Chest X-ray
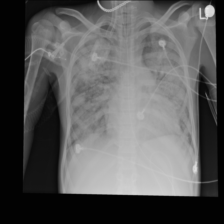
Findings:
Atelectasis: negative
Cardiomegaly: negative
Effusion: negative
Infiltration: positive
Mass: negative
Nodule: positive
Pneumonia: negative
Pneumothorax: negative
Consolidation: negative
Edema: negative
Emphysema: negative
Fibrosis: negative
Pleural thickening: negative
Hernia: negative